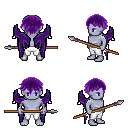
a pixel art fantasy rpg character, male body template, dark elf, purple skin, purple wings, white pants, purple short bangs hairstyle, spear, four views (front, back, left, right), 2x2 character sprite sheet, small pixel art, hard edges, no anti-aliasing